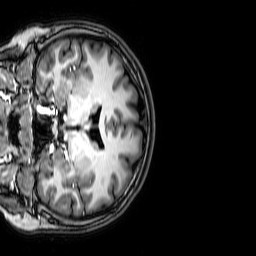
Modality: T1w
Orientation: coronal
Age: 19
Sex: female